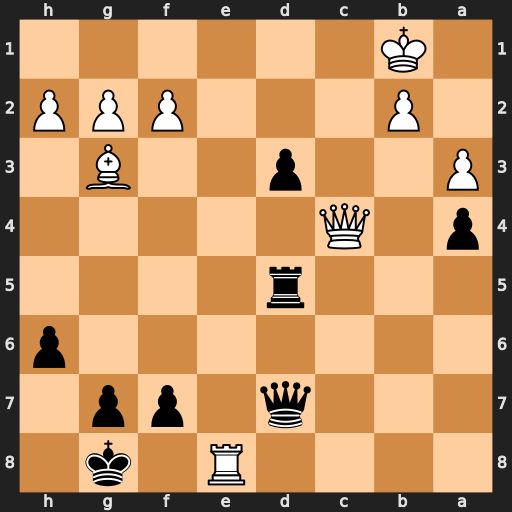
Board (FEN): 4R1k1/3q1pp1/7p/3r4/p1Q5/P2p2B1/1P3PPP/1K6
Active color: b
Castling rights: -
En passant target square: -
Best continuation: Qxe8 Qxd5 Qe1+ Ka2 d2 Qa8+ Kh7